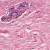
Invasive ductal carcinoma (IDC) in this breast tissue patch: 0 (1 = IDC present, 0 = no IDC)